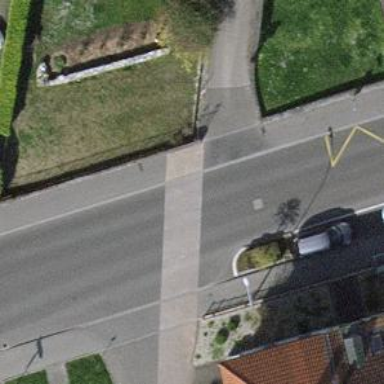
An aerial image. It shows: Driveway with sidewalk.